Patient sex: M
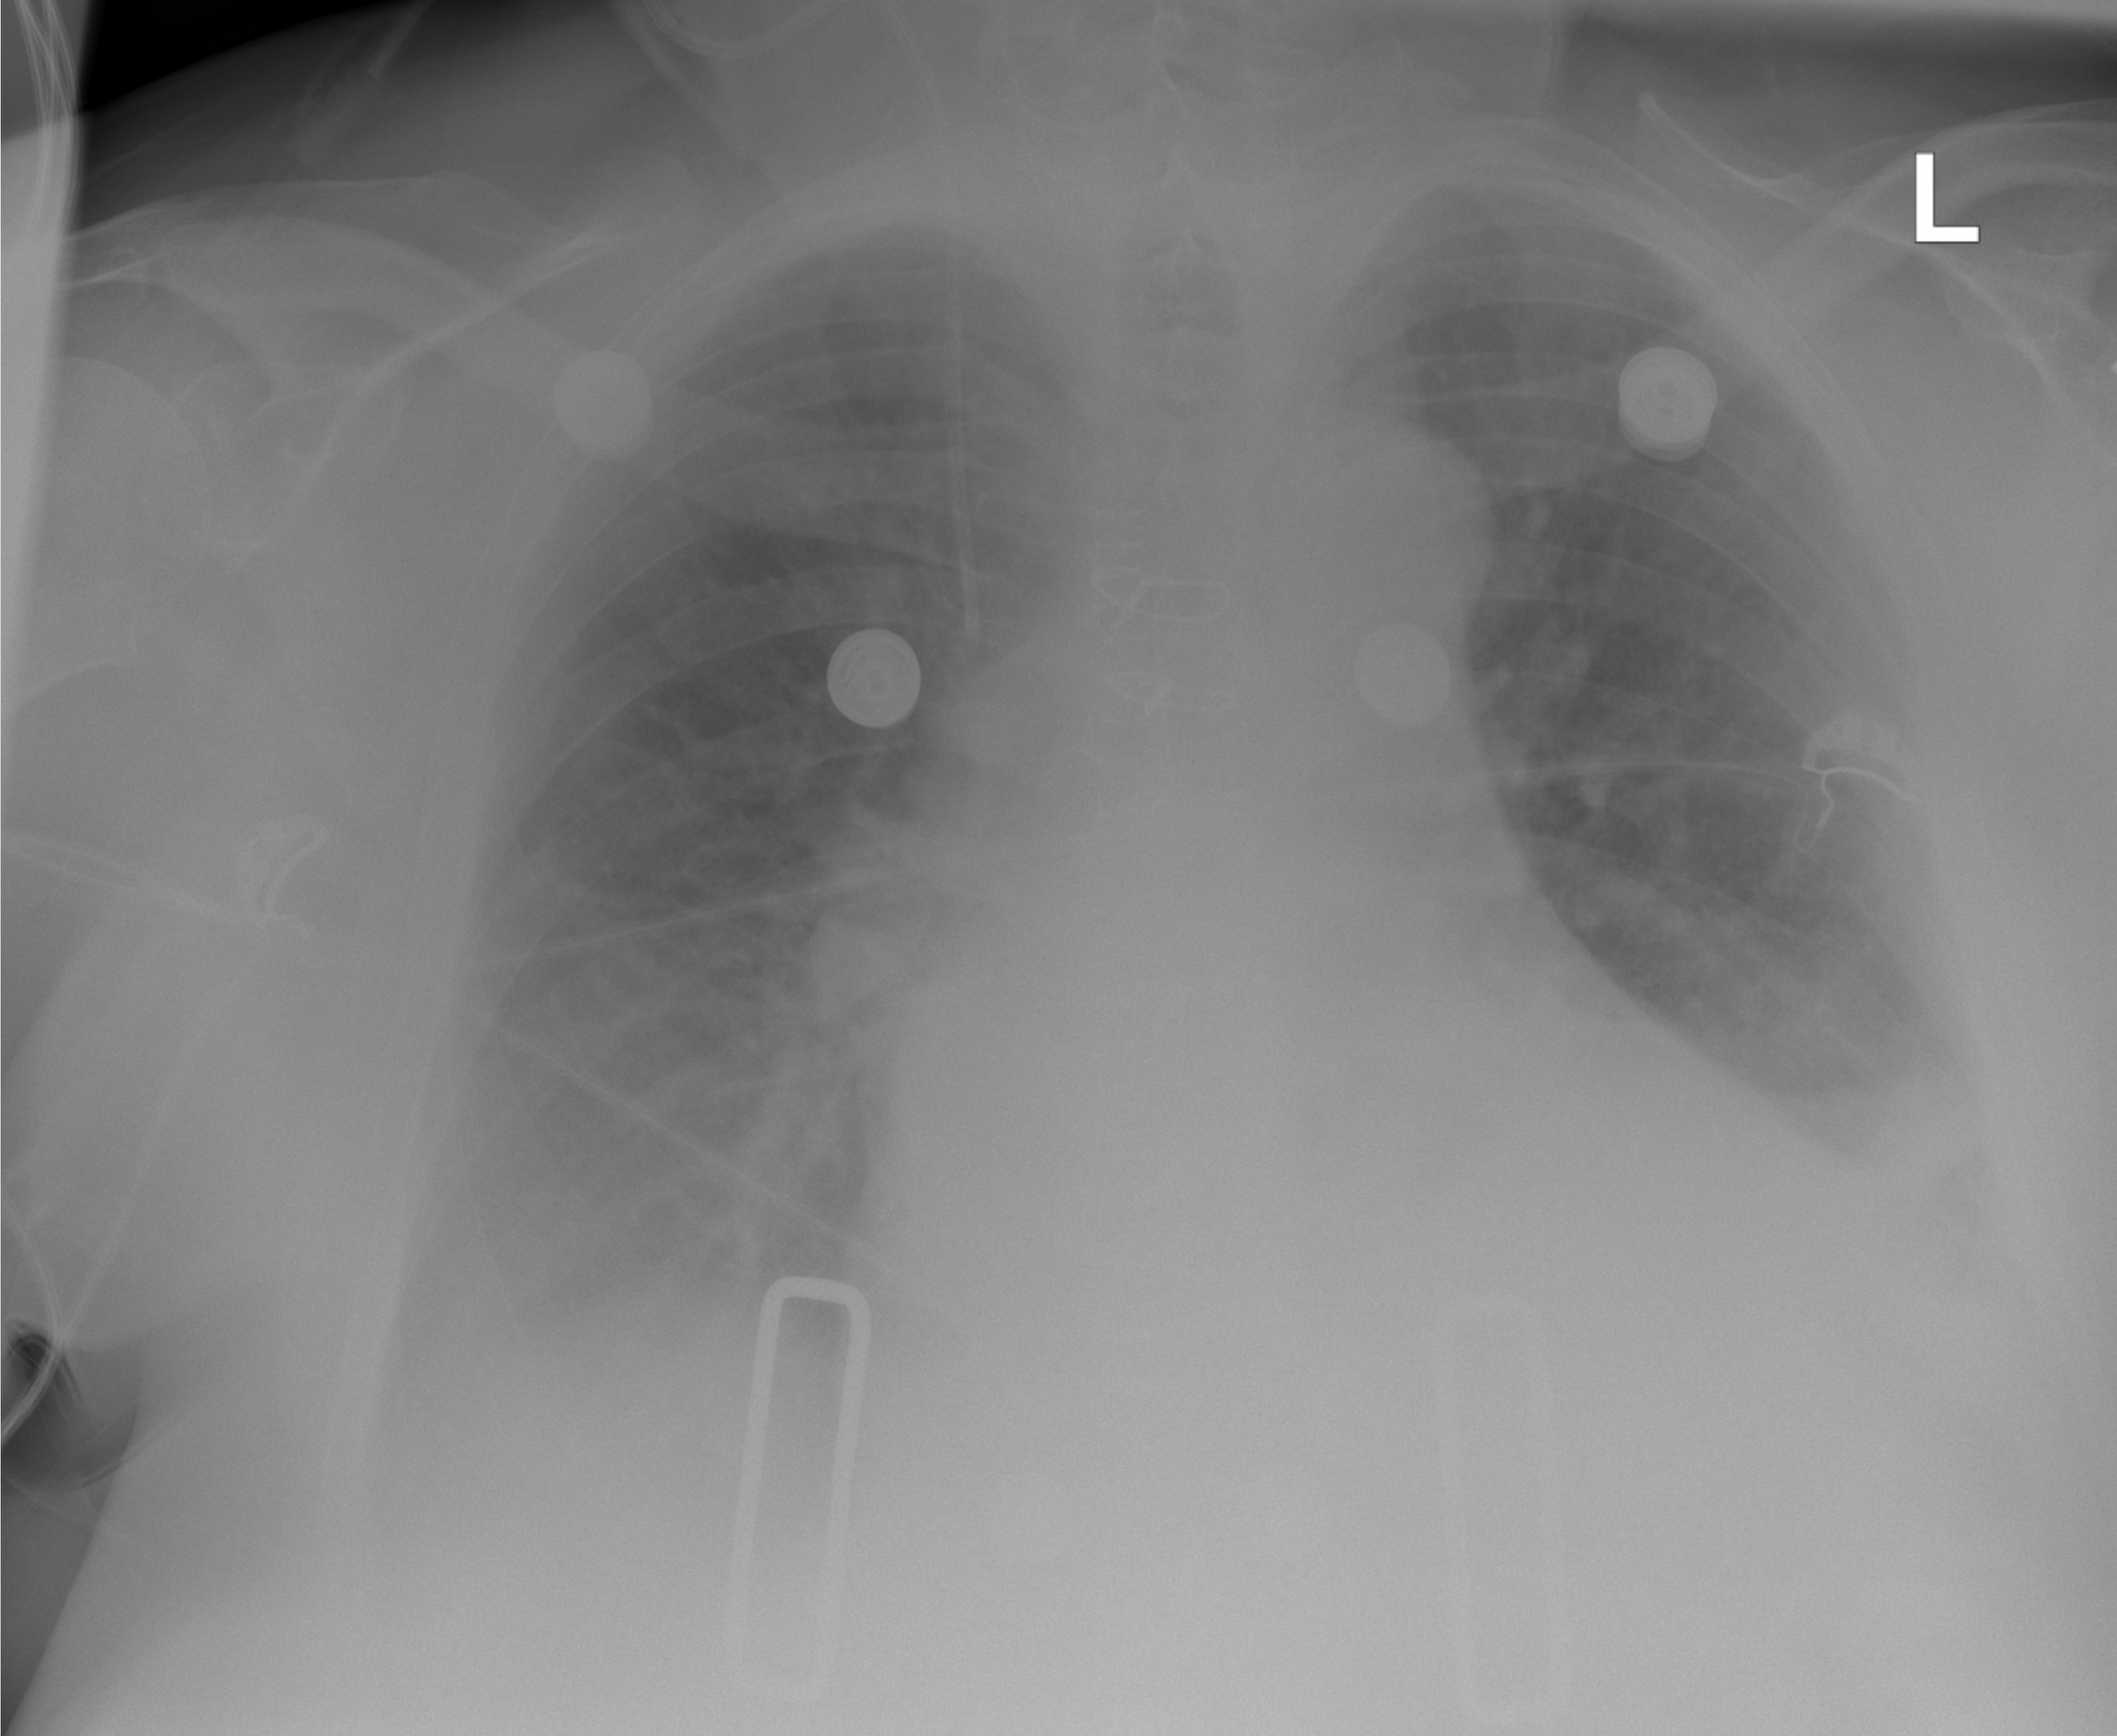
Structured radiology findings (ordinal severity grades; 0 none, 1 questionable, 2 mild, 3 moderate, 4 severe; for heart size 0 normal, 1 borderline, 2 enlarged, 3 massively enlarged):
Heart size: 2
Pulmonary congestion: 2
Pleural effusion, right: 2
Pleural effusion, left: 3
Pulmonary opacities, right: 0
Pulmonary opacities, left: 0
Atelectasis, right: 2
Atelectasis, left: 2